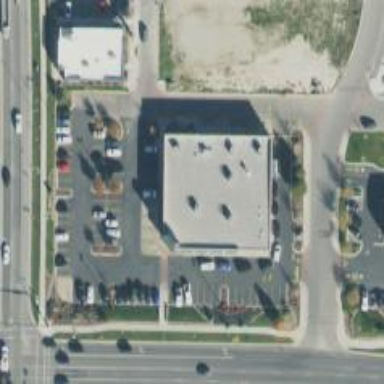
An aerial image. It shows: Pharmacy providing healthcare services.